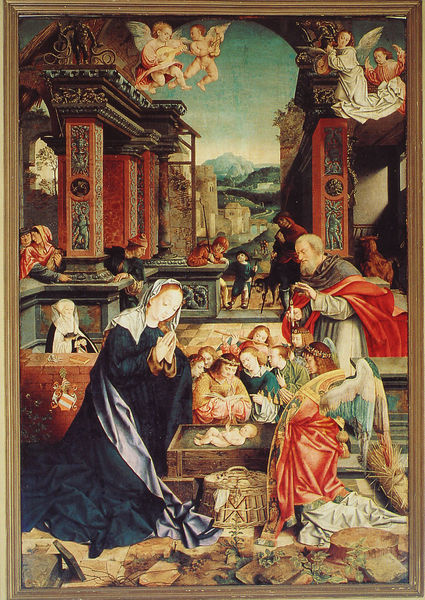
Titel: Geburt Christi
Künstler: Bartholomäus Bruyn d. Ä.
Institution: Essen, Domschatz
Schlagwörter: blau, flügel, gott, himmel, mann, nackt, weiß, wolken, stadt, blumen, bunt, säule, säulen, rot, bibel, stein, bild, öl, häuser, kind, mutter, musik, engel, garten, liegen, mauer, baby, ölgemälde, musizieren, korb, stufen, tor, eckig, jungfrau, niederländisch, kranz, kasten, christus, jesus, jesus christus, heilige, laute, maria, madonna, jesu, mutter gottes, liegt, stumpf, mittelteil, josef, waisen, krippe, säugling, erlöser, gottesmutter, alten, geburt christi, musikanten, triptichon, messias, geburt christ, gottessohn, sohn gottes, unsere liebe frau, heilige maria, christkind, gartn, madonna mit dem kind, 16. jahrhundert, 15. jahrhundert, bunte flügel, christkönig, kolumba altar, heilland, erretter, jesus von nazaret, gottesgebärerin, maria von nazaret